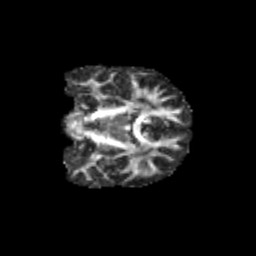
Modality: FA
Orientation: coronal
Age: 11
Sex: female
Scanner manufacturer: siemens
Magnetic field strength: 3 T
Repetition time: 3.8 s
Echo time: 0.07 s